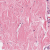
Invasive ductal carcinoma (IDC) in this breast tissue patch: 0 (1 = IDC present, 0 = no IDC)